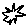
Label: star